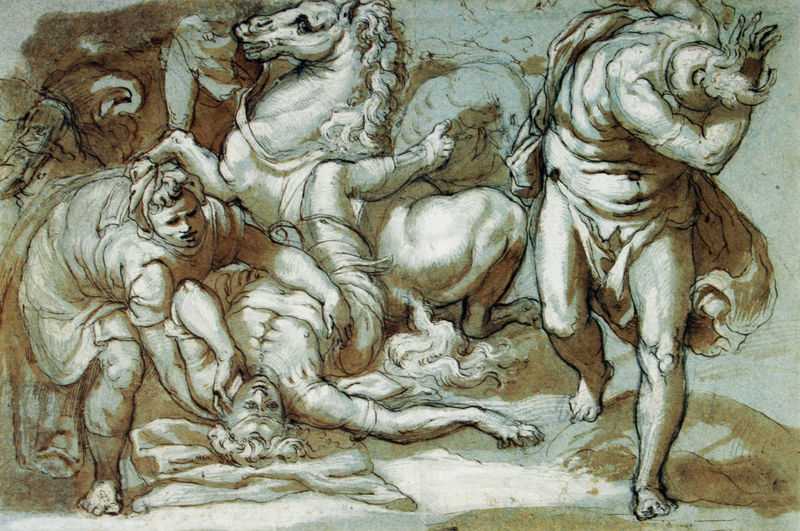
Titel: Die Bekehrung des Saulus
Künstler: Taddeo Zuccari
Standort: Los Angeles
Institution: The J. Paul Getty Museum
Schlagwörter: kampf, kopf, körper, mann, nackt, schatten, umhang, weiß, grün, menschen, bewegung, braun, brust, frau, hell, kreide, licht, männer, skizze, zeichnung, tuch, arme, federn, gesicht, halten, mensch, tod, tot, toter, gesten, boden, haare, pferd, pferde, beine, mähne, zügel, holzschnitt, liegen, studie, laufen, farblos, figuren, schlacht, kissen, soldaten, dick, flucht, fett, umarmen, barfuss, tusche, verletzt, schrecken, bleistift, helm, abkehr, hilfe, schmerz, griechisch, fall, krieger, sturz, grünlich, perd, lavierung, helfen, aufbäumen, ringen, höhung, helfer, auffangen, tusche+, männger, spitzlicht